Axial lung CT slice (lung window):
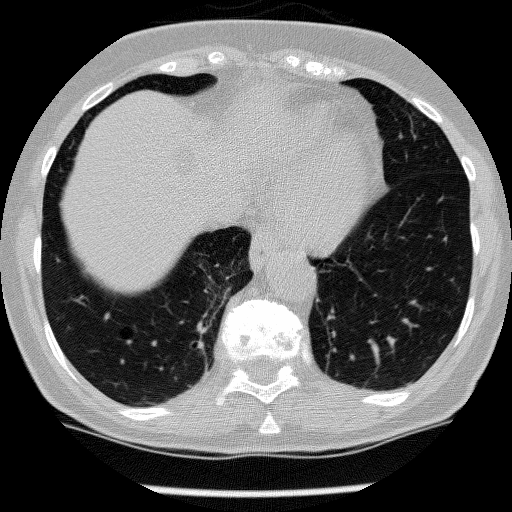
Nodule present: no